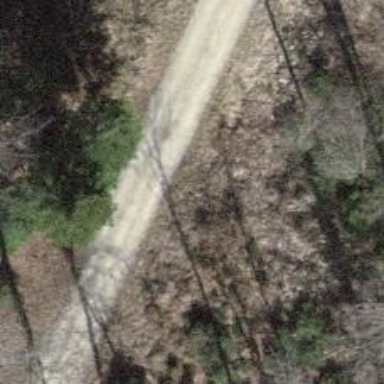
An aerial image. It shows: Track road with grade3 tracktype.